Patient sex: M
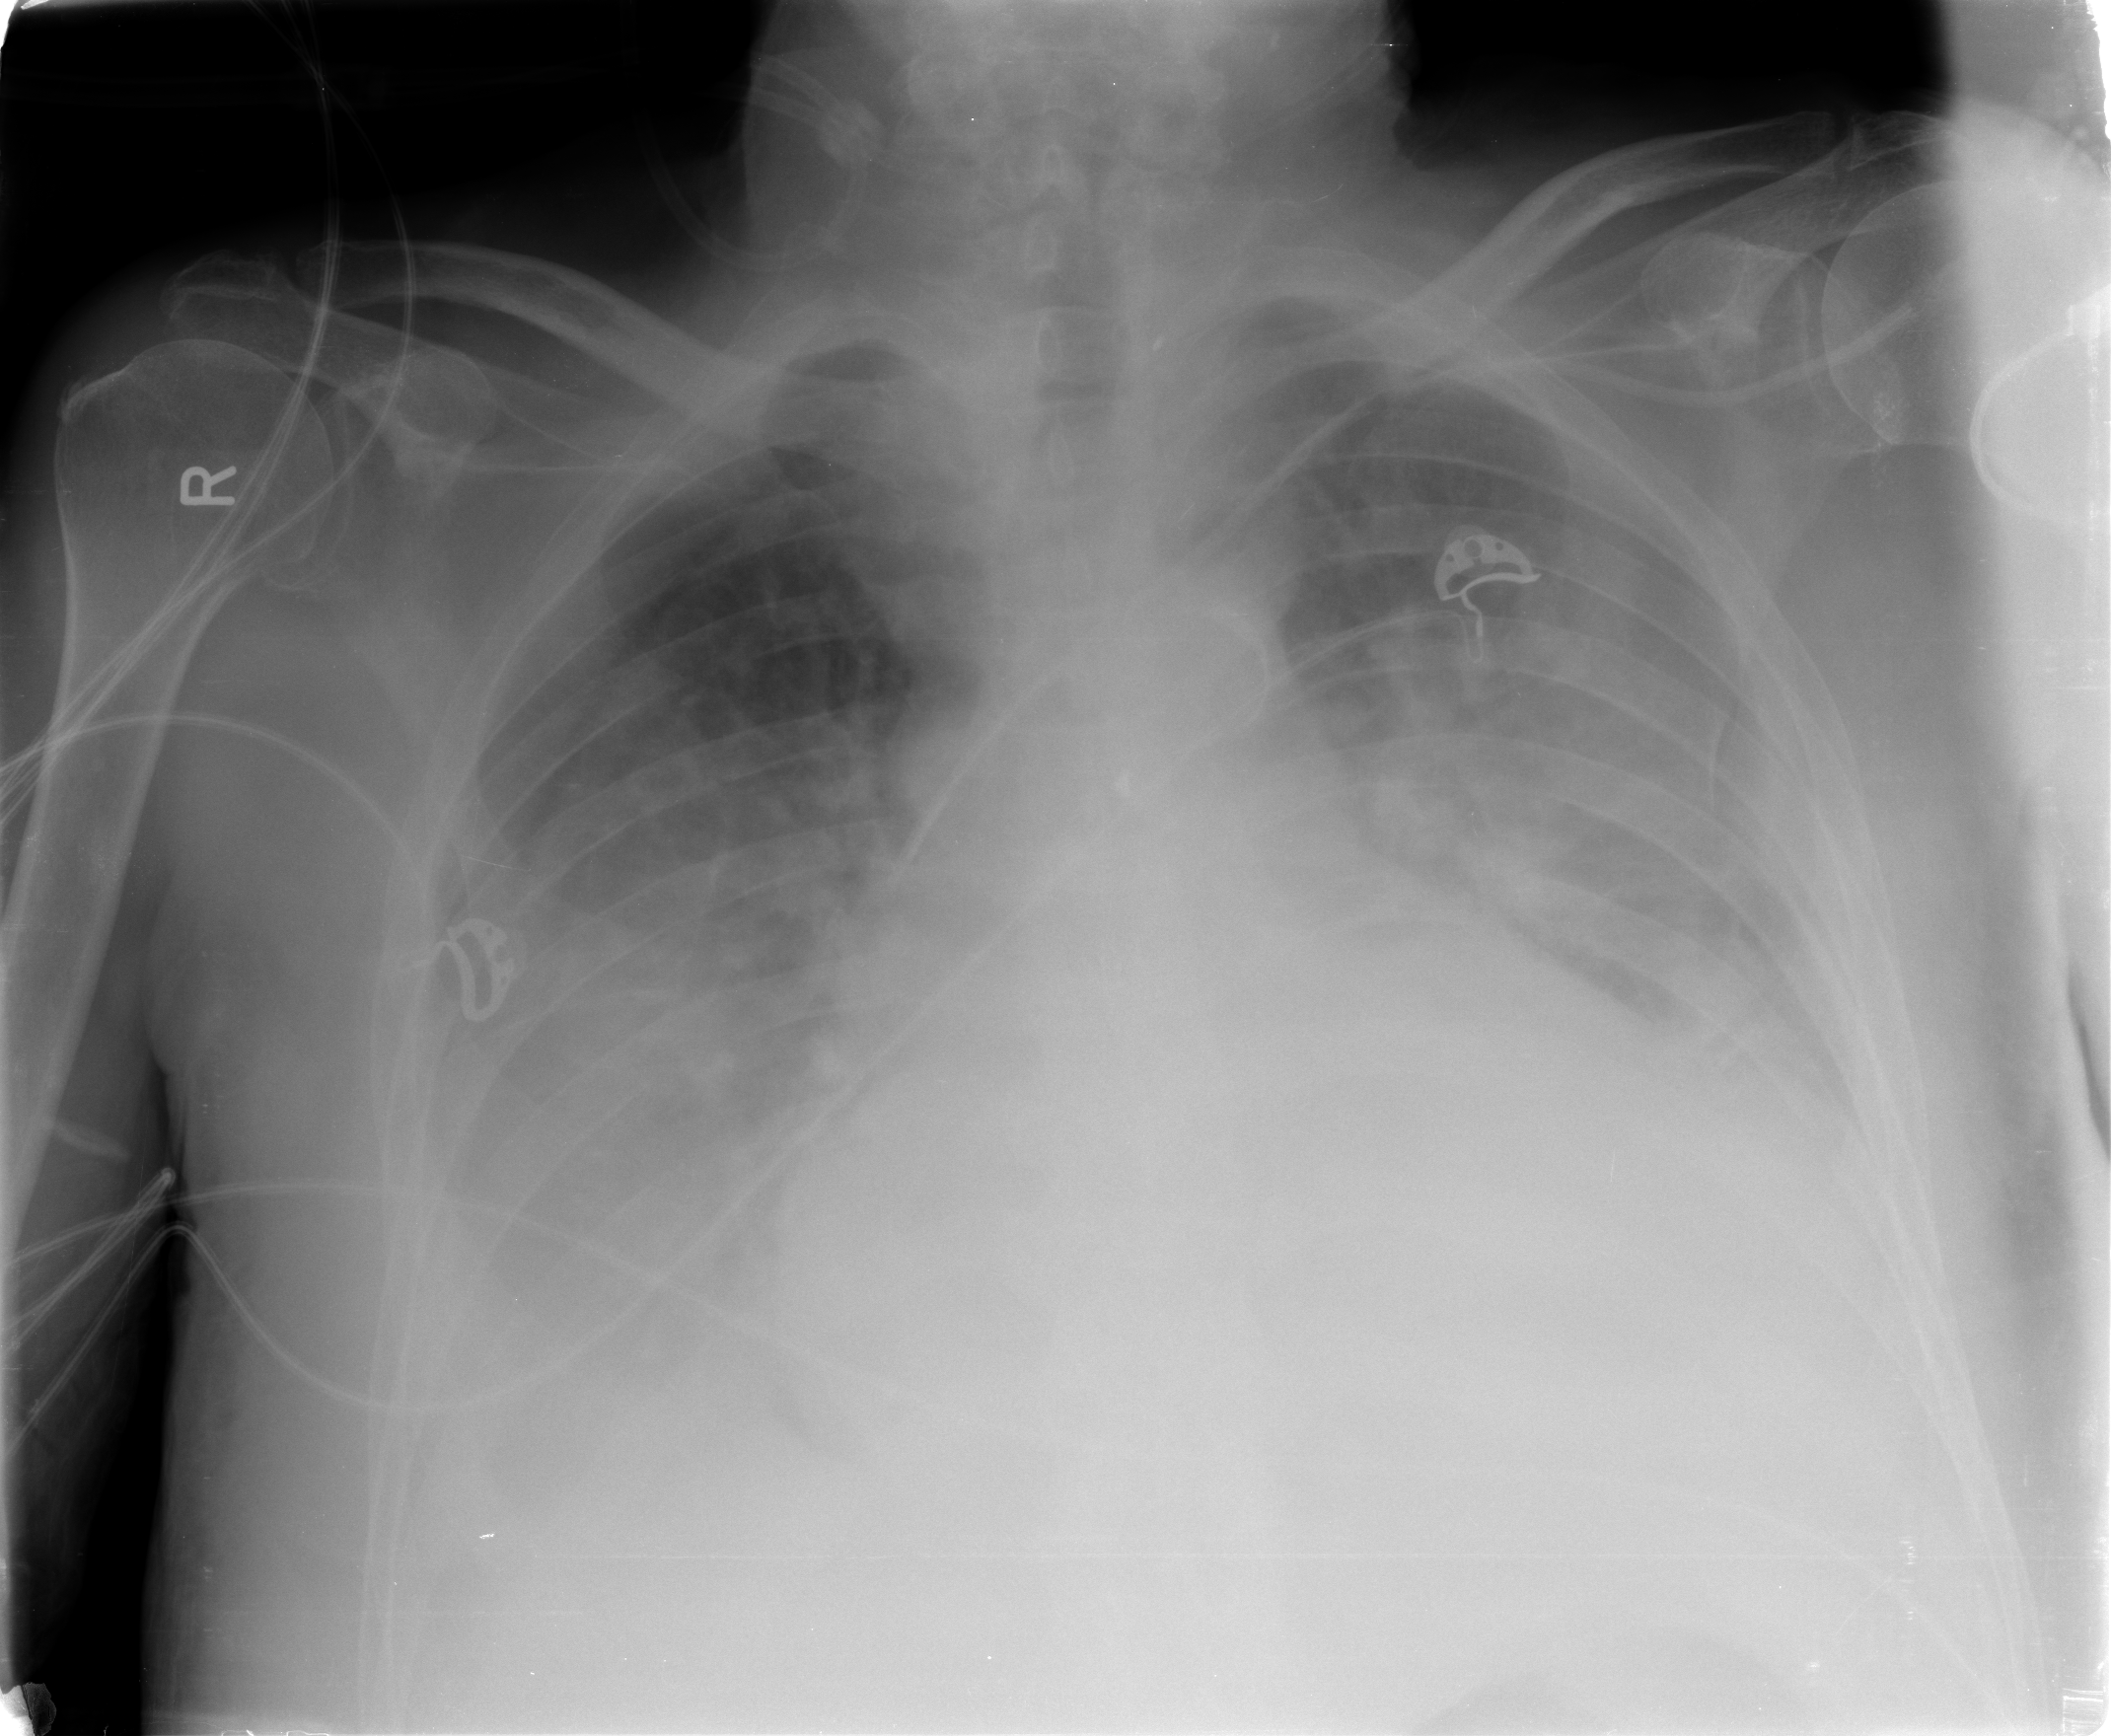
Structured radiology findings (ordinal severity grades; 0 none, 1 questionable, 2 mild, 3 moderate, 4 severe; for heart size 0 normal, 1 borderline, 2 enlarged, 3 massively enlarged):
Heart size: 3
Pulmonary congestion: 1
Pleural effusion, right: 3
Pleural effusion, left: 3
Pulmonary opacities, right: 0
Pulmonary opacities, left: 0
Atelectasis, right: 3
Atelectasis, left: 3